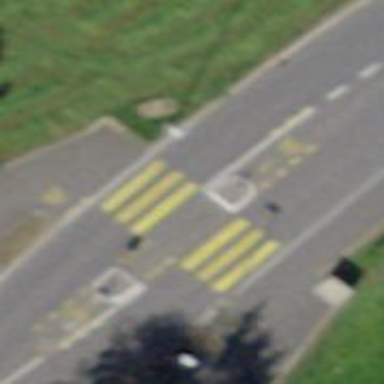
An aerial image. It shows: Asphalt footway with unmarked crossing. The crossing includes pedestrian island and markings.